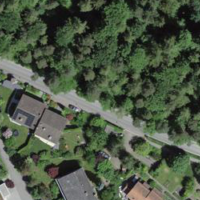
EUNIS habitat code: 41
Species observed at this site:
Lonicera acuminata
Roeseliana roeselii